Question: I want to use PhoneGap to sign my BlackBerry App. When I go to add the key files it asks for a CSK file.

I went to <URL> and requested keys.
However the files sent to me were 3 different CSI files(RBB, RCR, RRT).
How and where can I get the CSK and DB file needed to sign apps on PhoneGap?
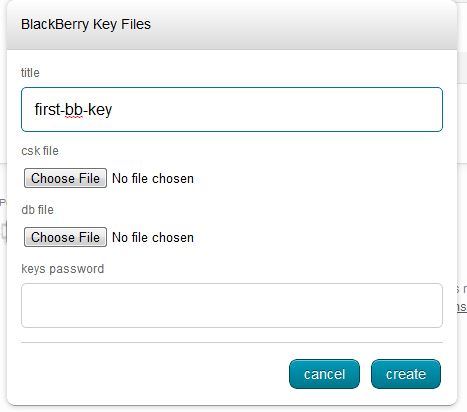
Answer: First you need to install the <URL>.
Then follow these <URL>.
Basically this will store your key locally, then you create a backup of it in the form of a .csk+.db files.